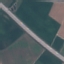
Land use / land cover: Highway